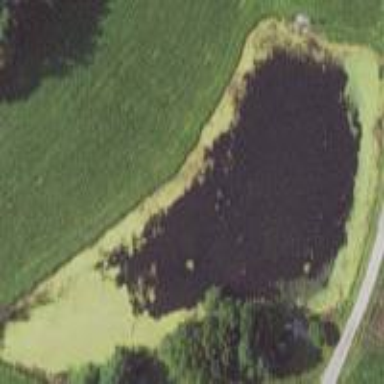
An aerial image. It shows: Pond with natural water.